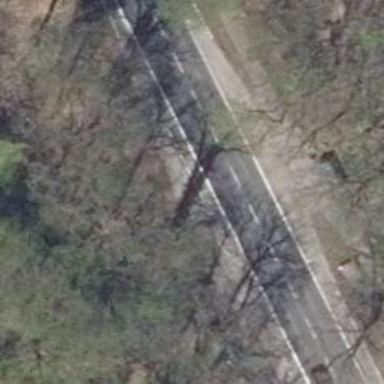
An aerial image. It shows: Primary highway with asphalt surface. There is lane designated for cycling on the left side.